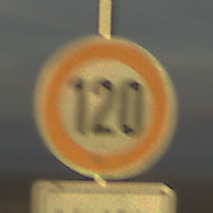
Verkehrszeichen: Geschwindigkeit120
Zusatzzeichen unten: ZeitangabenOhneBeschraenkungAufWochentage1
Umgebung: Outdoor, Nature
Tageszeit: SunriseSunset
Wetter: PartlyCloudy
Licht: Natural
Jahreszeit: Summer
Kontrast: HighContrast